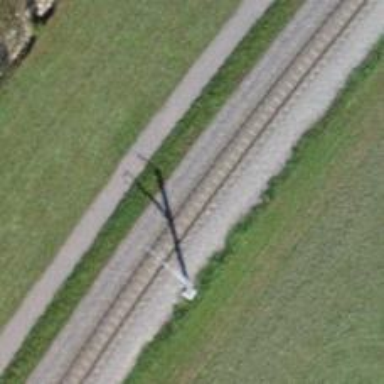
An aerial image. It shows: Narrow-gauge railway track electrified by contact line.